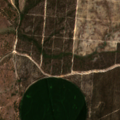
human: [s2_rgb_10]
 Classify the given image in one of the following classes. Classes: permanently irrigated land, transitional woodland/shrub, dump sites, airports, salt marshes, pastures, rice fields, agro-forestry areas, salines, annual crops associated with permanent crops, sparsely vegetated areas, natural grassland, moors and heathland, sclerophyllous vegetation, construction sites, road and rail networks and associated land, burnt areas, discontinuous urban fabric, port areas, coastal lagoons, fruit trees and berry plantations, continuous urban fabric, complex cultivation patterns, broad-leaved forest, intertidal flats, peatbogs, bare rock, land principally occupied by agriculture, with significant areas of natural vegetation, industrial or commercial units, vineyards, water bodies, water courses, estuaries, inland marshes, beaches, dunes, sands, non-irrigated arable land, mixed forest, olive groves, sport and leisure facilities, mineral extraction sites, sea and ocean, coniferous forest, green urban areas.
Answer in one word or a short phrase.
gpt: permanently irrigated land, agro-forestry areas, broad-leaved forest, transitional woodland/shrub